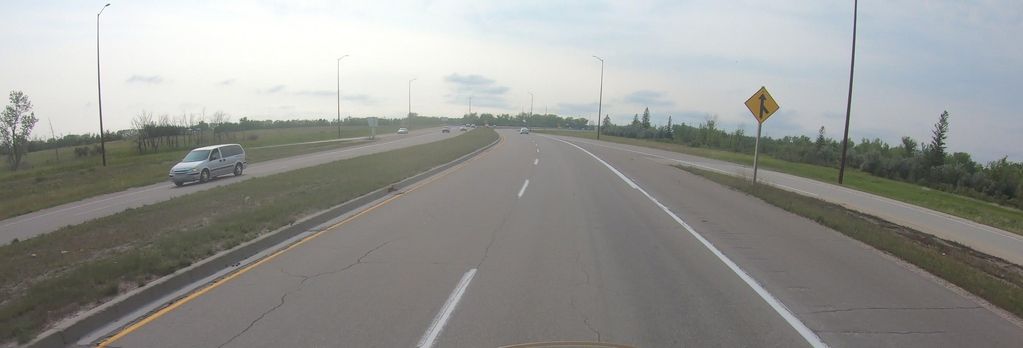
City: winnipeg